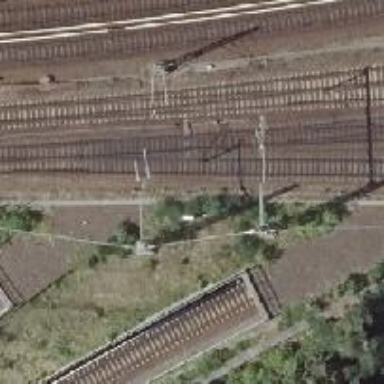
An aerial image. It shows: Railway switch with outer curved design.